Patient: sex F, age 59
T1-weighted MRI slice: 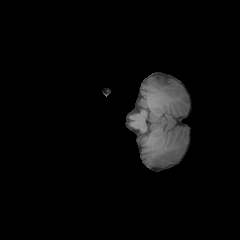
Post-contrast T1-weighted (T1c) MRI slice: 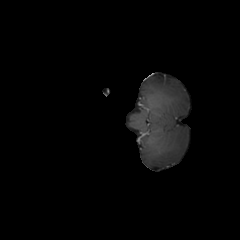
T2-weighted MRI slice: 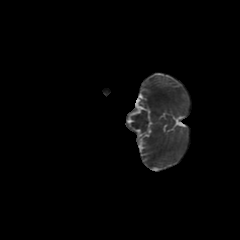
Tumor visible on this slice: no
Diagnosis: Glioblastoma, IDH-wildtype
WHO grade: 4